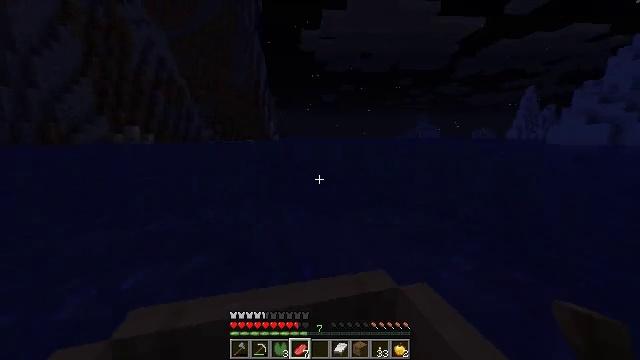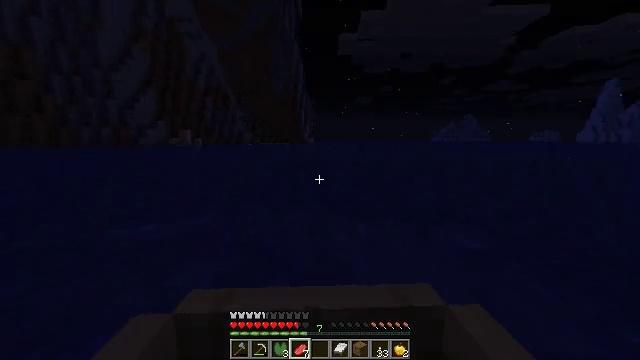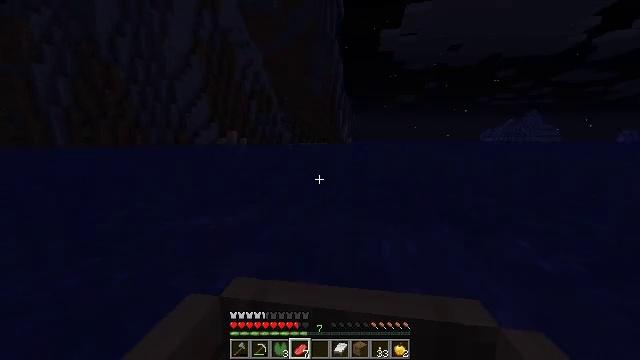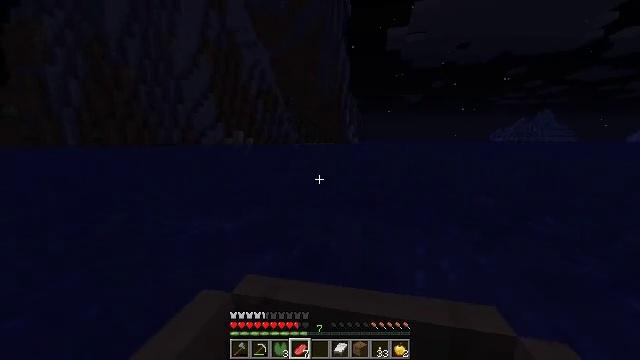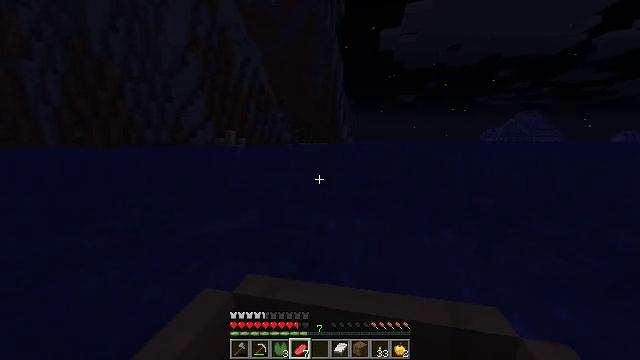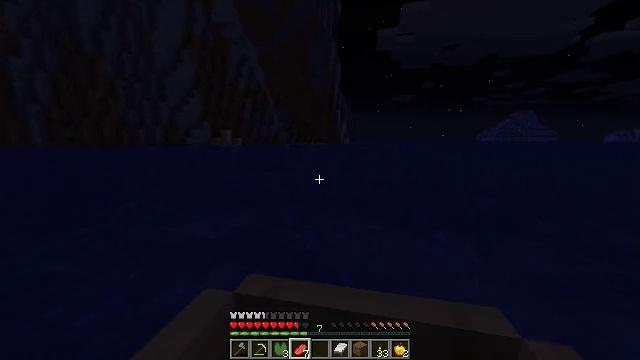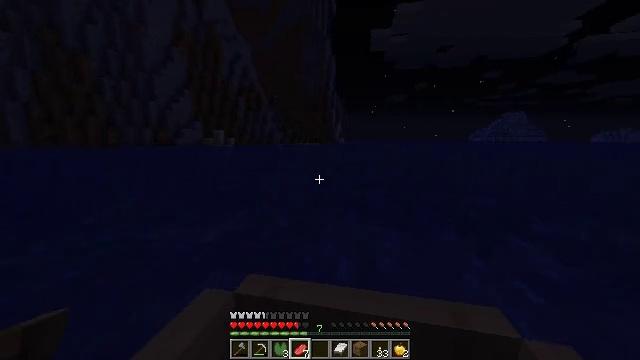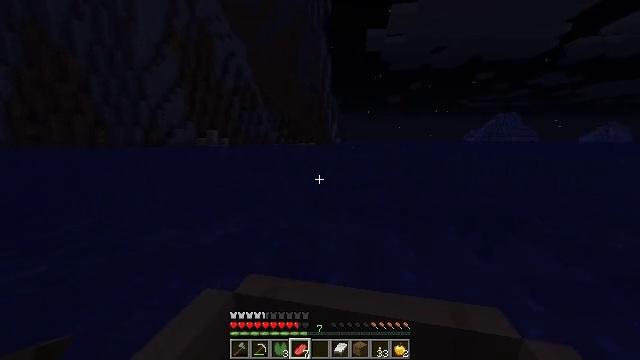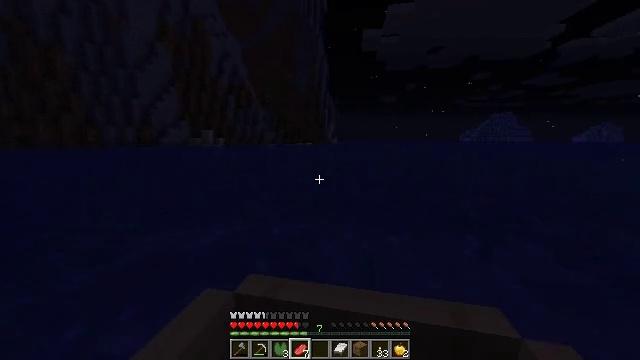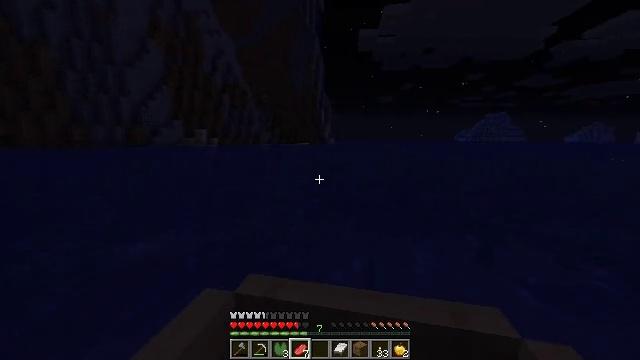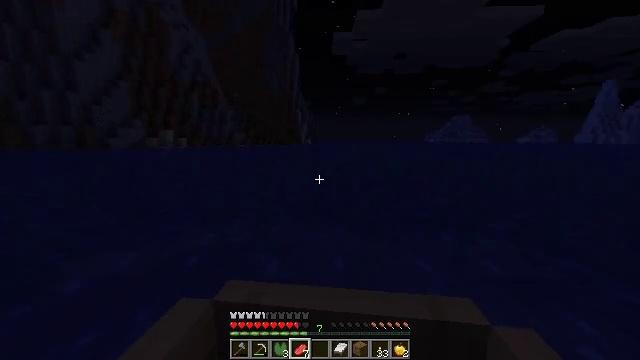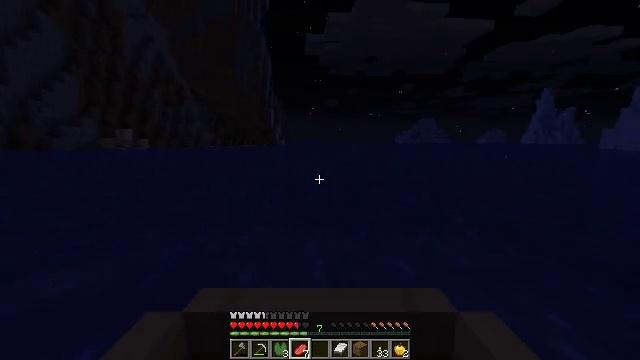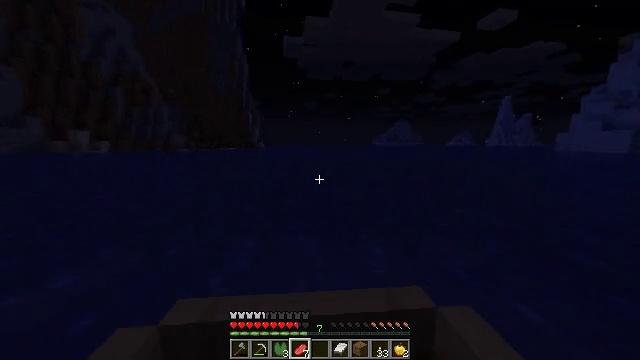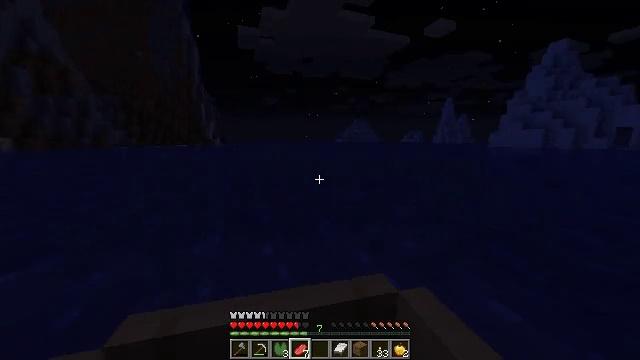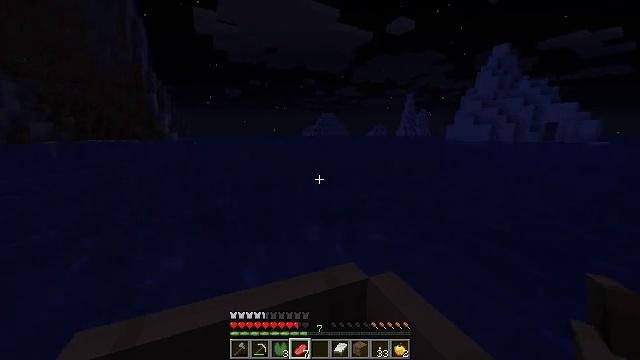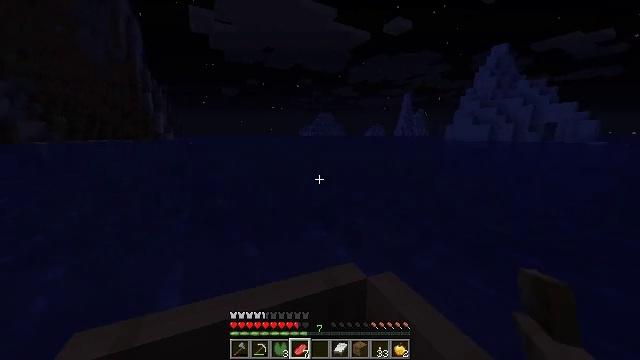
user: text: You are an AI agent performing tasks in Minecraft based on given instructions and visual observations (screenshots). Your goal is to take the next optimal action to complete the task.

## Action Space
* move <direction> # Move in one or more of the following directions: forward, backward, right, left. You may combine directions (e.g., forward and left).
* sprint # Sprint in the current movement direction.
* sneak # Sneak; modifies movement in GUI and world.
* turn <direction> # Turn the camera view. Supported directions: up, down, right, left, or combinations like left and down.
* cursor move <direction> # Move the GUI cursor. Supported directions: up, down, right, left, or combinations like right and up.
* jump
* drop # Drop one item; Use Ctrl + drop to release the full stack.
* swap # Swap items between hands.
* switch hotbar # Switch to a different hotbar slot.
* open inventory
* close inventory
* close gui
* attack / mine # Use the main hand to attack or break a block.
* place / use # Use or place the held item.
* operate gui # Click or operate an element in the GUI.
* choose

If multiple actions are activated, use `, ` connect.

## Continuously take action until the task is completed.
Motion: motion action
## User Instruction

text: Retrieve mossy stone bricks from a building.
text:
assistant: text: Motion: move forward, sprint, turn left
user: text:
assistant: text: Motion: move forward, sprint, turn left
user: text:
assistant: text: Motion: move forward, sprint, turn left
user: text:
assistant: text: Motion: move forward, sprint
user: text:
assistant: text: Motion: move forward, sprint
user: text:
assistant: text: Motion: move forward, sprint
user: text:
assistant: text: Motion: move forward, sprint
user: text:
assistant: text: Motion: move forward, sprint
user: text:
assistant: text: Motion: move forward, sprint
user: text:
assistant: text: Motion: move forward, sprint, turn right
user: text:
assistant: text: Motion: move forward, sprint, turn right
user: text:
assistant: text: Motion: move forward, sprint, turn right
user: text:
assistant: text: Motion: move forward, sprint, turn right
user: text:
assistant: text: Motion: move forward, sprint, turn right and down
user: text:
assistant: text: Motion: move forward, sprint
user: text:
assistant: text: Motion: move forward, sprint
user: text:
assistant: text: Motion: move forward, sprint
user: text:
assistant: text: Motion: move forward, sprint
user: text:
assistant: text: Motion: move forward, sprint
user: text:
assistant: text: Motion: move forward, sprint
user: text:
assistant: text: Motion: move forward, sprint
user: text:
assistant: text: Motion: move forward, sprint
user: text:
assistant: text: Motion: move forward, sprint
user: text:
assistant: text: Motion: move forward, sprint
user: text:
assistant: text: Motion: move forward, sprint
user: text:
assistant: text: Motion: move forward, sprint
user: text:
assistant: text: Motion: move forward, sprint
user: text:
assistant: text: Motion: move forward, sprint
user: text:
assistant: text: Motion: move forward, sprint
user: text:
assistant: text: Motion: move forward, sprint